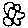
Label: flower